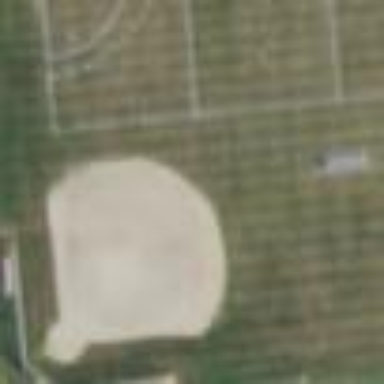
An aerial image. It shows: Baseball pitch for leisure land activities.